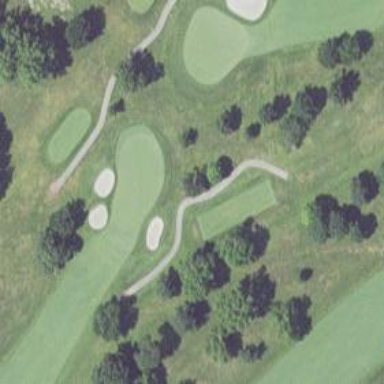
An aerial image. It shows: Golf hole.